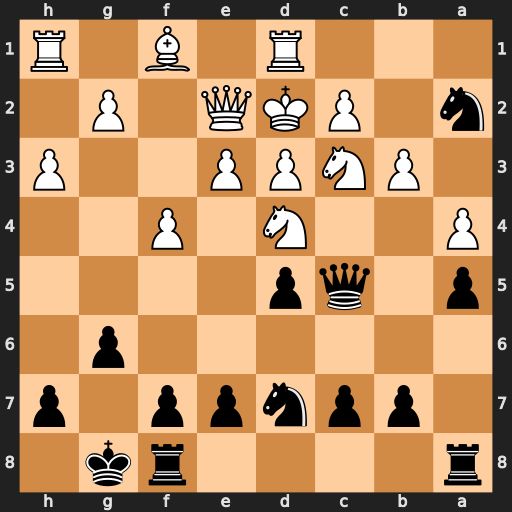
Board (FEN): r4rk1/1ppnpp1p/6p1/p1qp4/P2N1P2/1PNPP2P/n1PKQ1P1/3R1B1R
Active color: b
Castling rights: -
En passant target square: -
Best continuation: Qxc3#